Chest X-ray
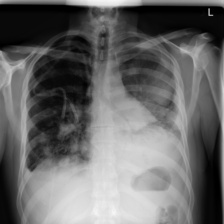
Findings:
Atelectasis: negative
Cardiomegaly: negative
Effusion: negative
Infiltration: negative
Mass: positive
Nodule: positive
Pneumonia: negative
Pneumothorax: negative
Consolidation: negative
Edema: negative
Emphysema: negative
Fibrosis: negative
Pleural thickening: negative
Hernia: negative